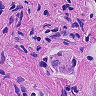
Metastatic tissue present: yes